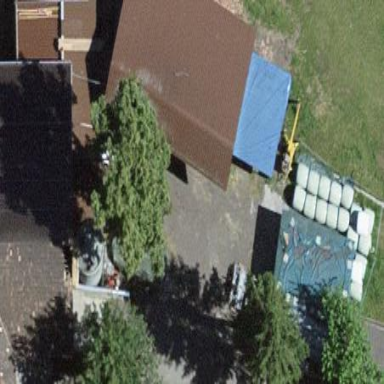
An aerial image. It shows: Shed.